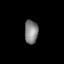
Tissue: lung
Cell type: Fibroblasts
Senescence score: 0.6425
Nuclear area (px): 308
Mean DAPI intensity: 134.12